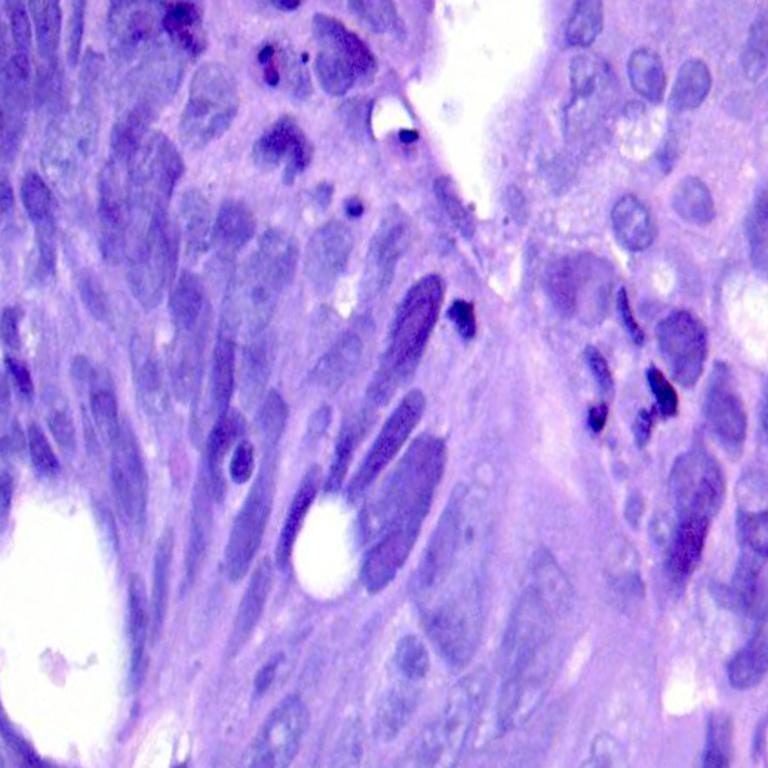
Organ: colon
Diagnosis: adenocarcinomas